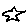
Label: star